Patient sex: M
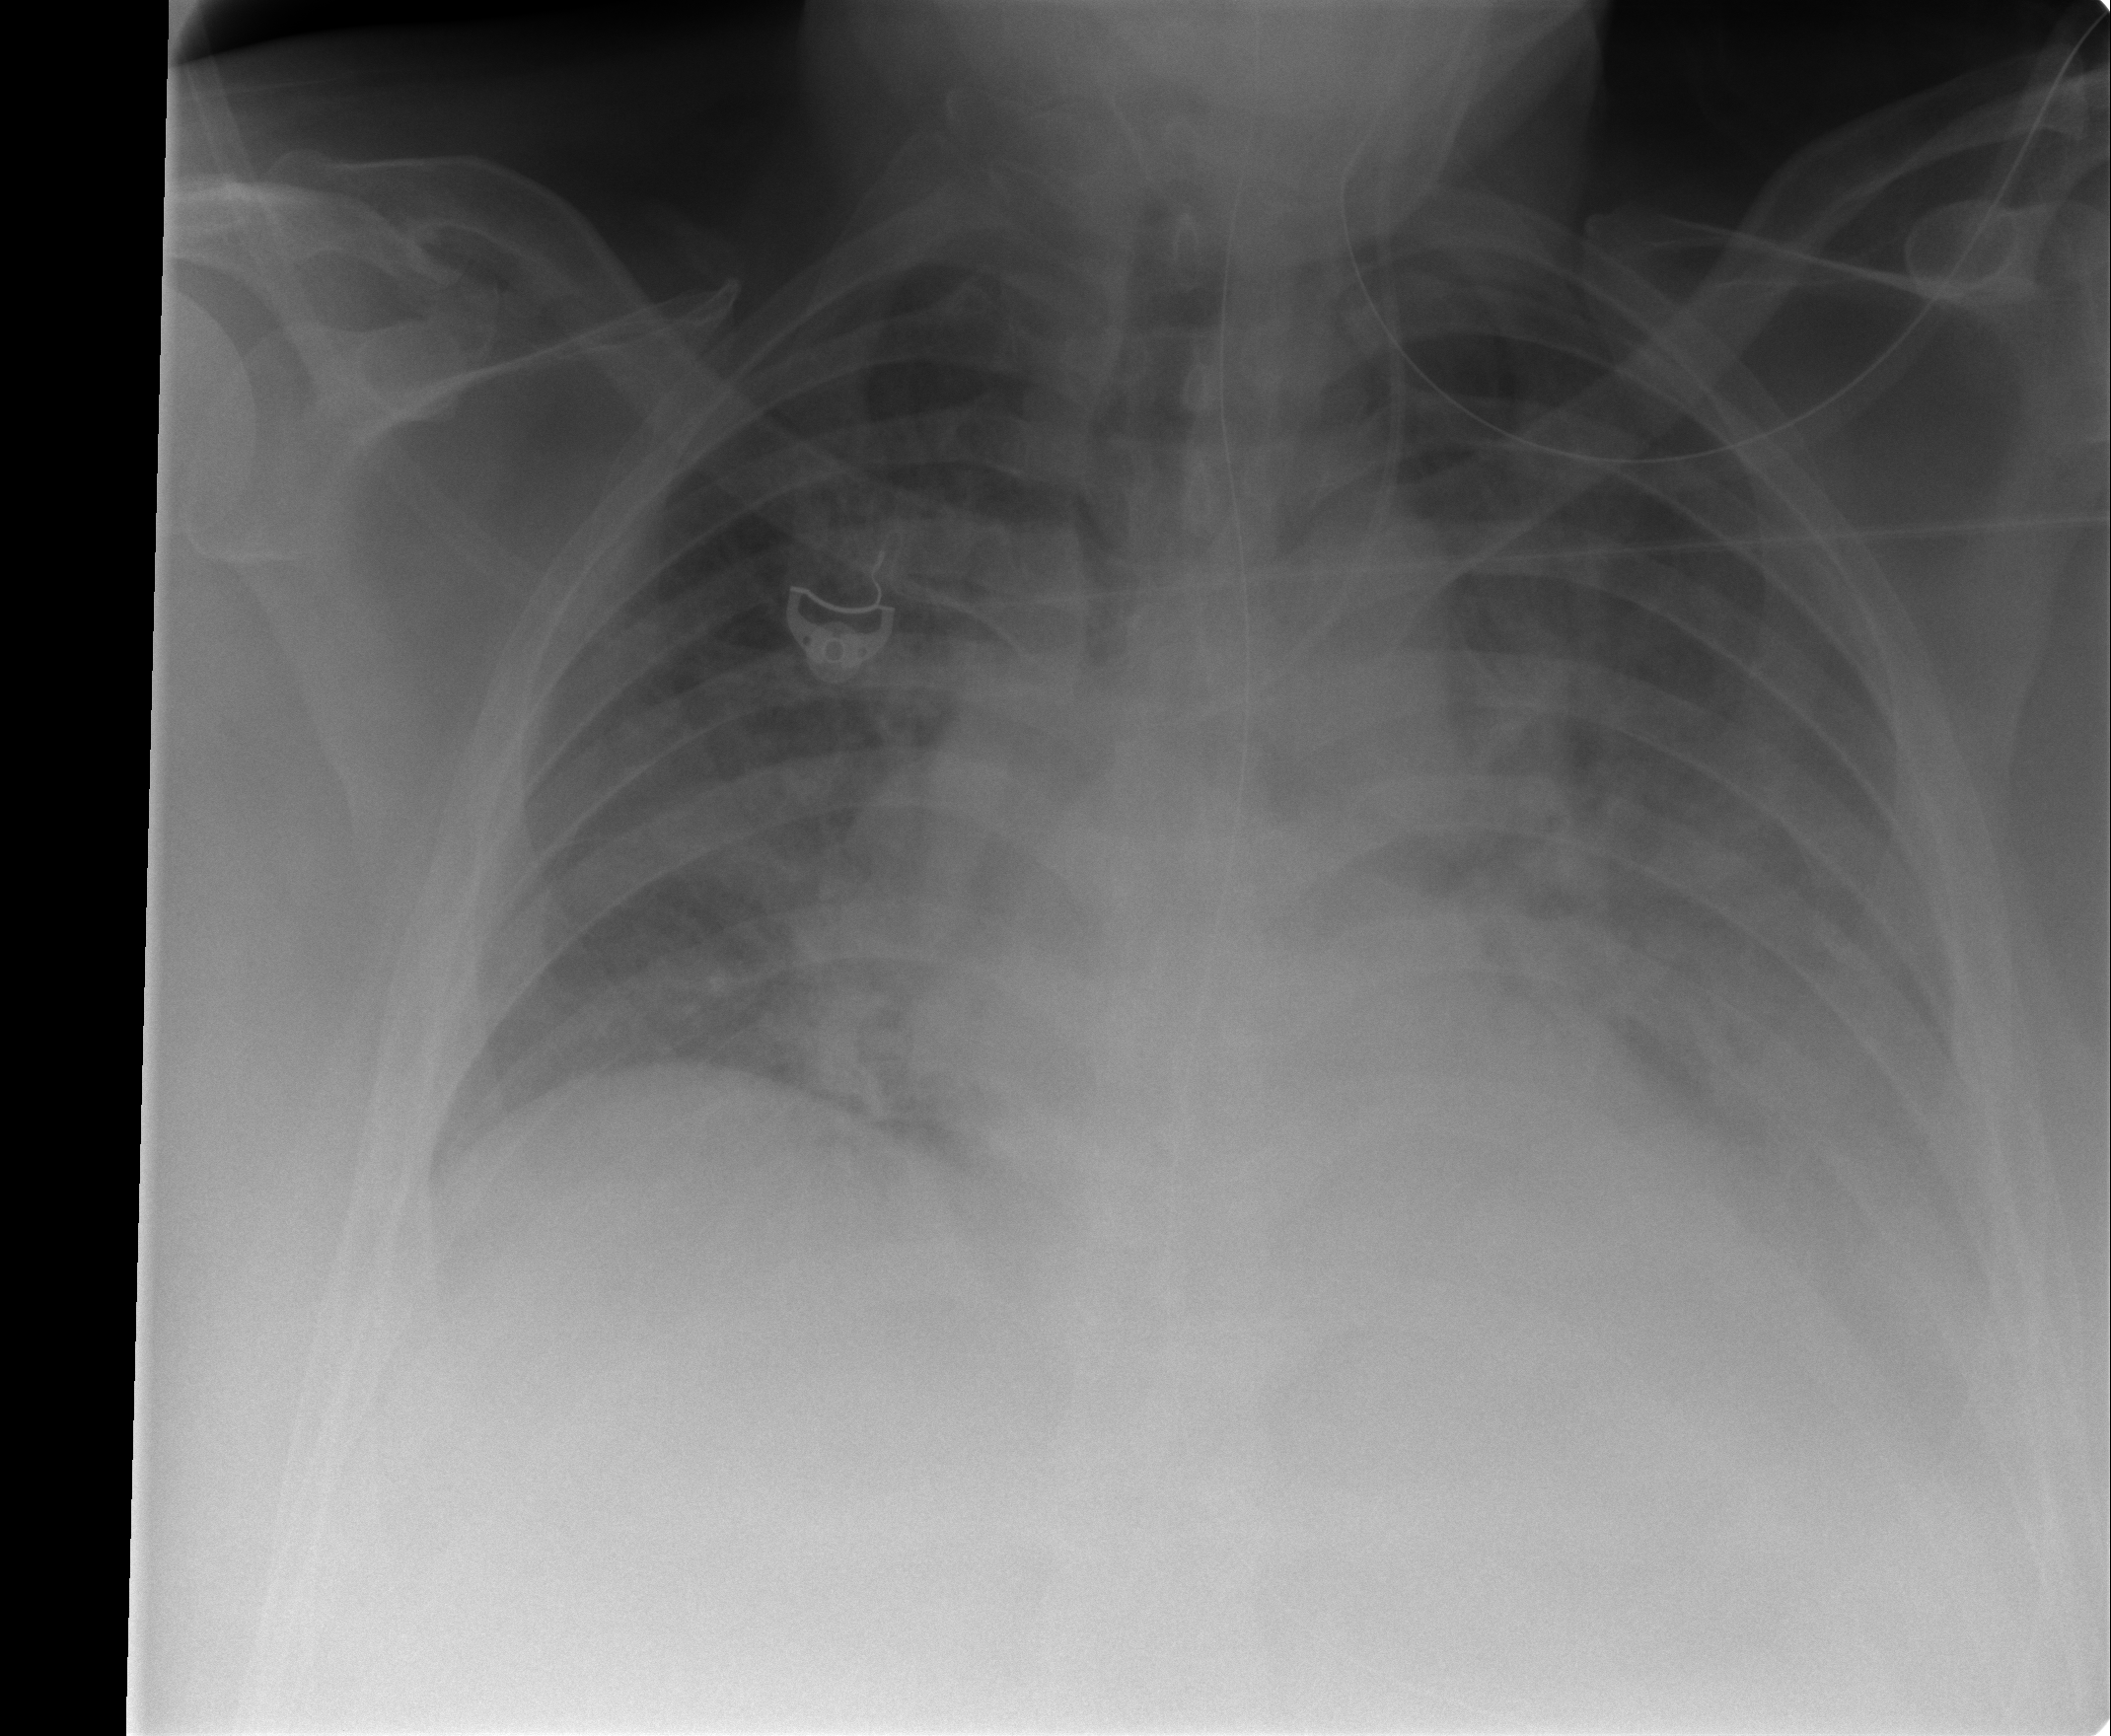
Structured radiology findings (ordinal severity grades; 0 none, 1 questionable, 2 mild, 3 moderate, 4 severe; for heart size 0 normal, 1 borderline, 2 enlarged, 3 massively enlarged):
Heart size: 2
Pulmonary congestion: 3
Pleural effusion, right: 2
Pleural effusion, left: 3
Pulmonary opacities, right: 0
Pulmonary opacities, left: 2
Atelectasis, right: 0
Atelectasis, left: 2